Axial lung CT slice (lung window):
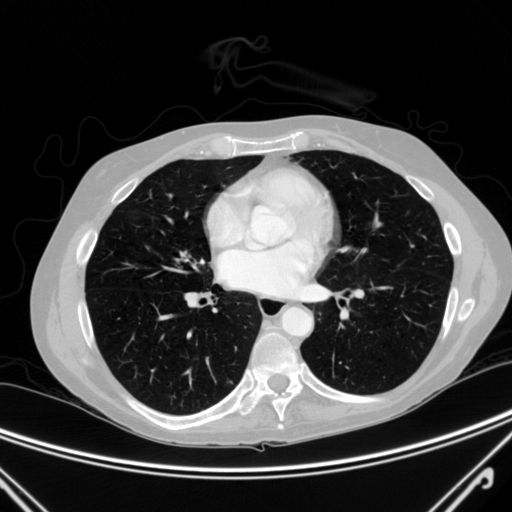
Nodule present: no